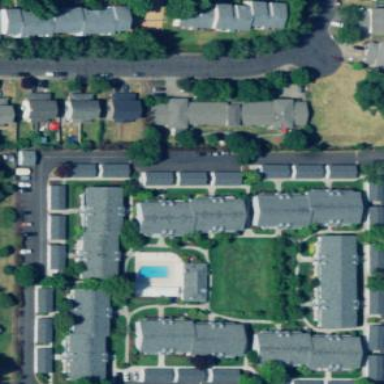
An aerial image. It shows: Residential area characterized by being gated community.